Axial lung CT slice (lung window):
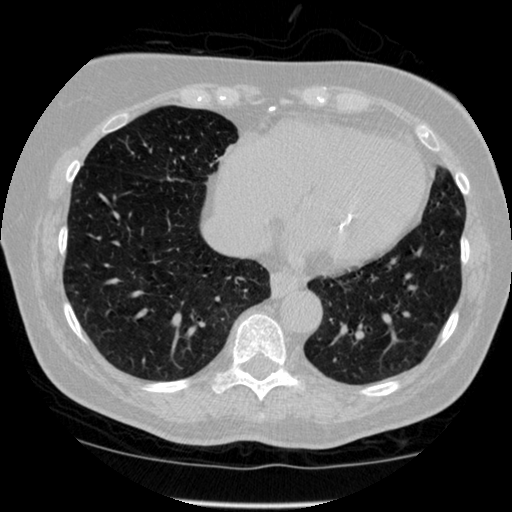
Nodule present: no